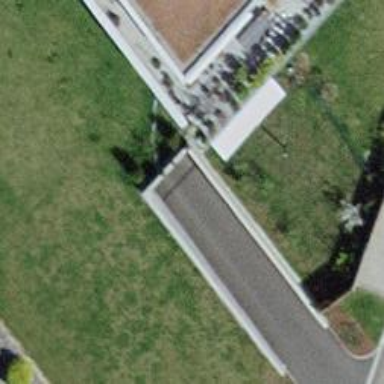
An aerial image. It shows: Parking entrance.